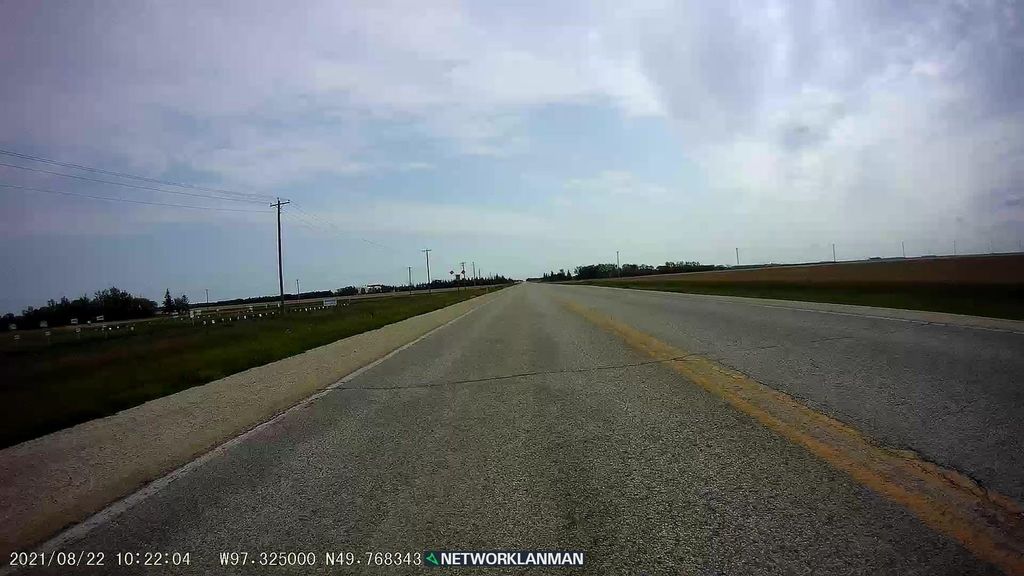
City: winnipeg